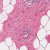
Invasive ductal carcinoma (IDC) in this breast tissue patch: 0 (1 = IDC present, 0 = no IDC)